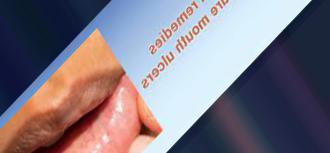
Condition: Mouth Ulcer